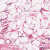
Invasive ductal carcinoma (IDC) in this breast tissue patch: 0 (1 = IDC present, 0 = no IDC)